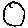
Label: moon